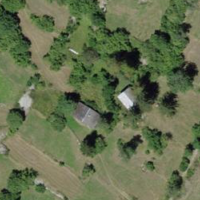
EUNIS habitat code: 55
Species observed at this site:
Laserpitium latifolium
Stachys recta
Vicia sepium
Garrulus glandarius
Geum montanum